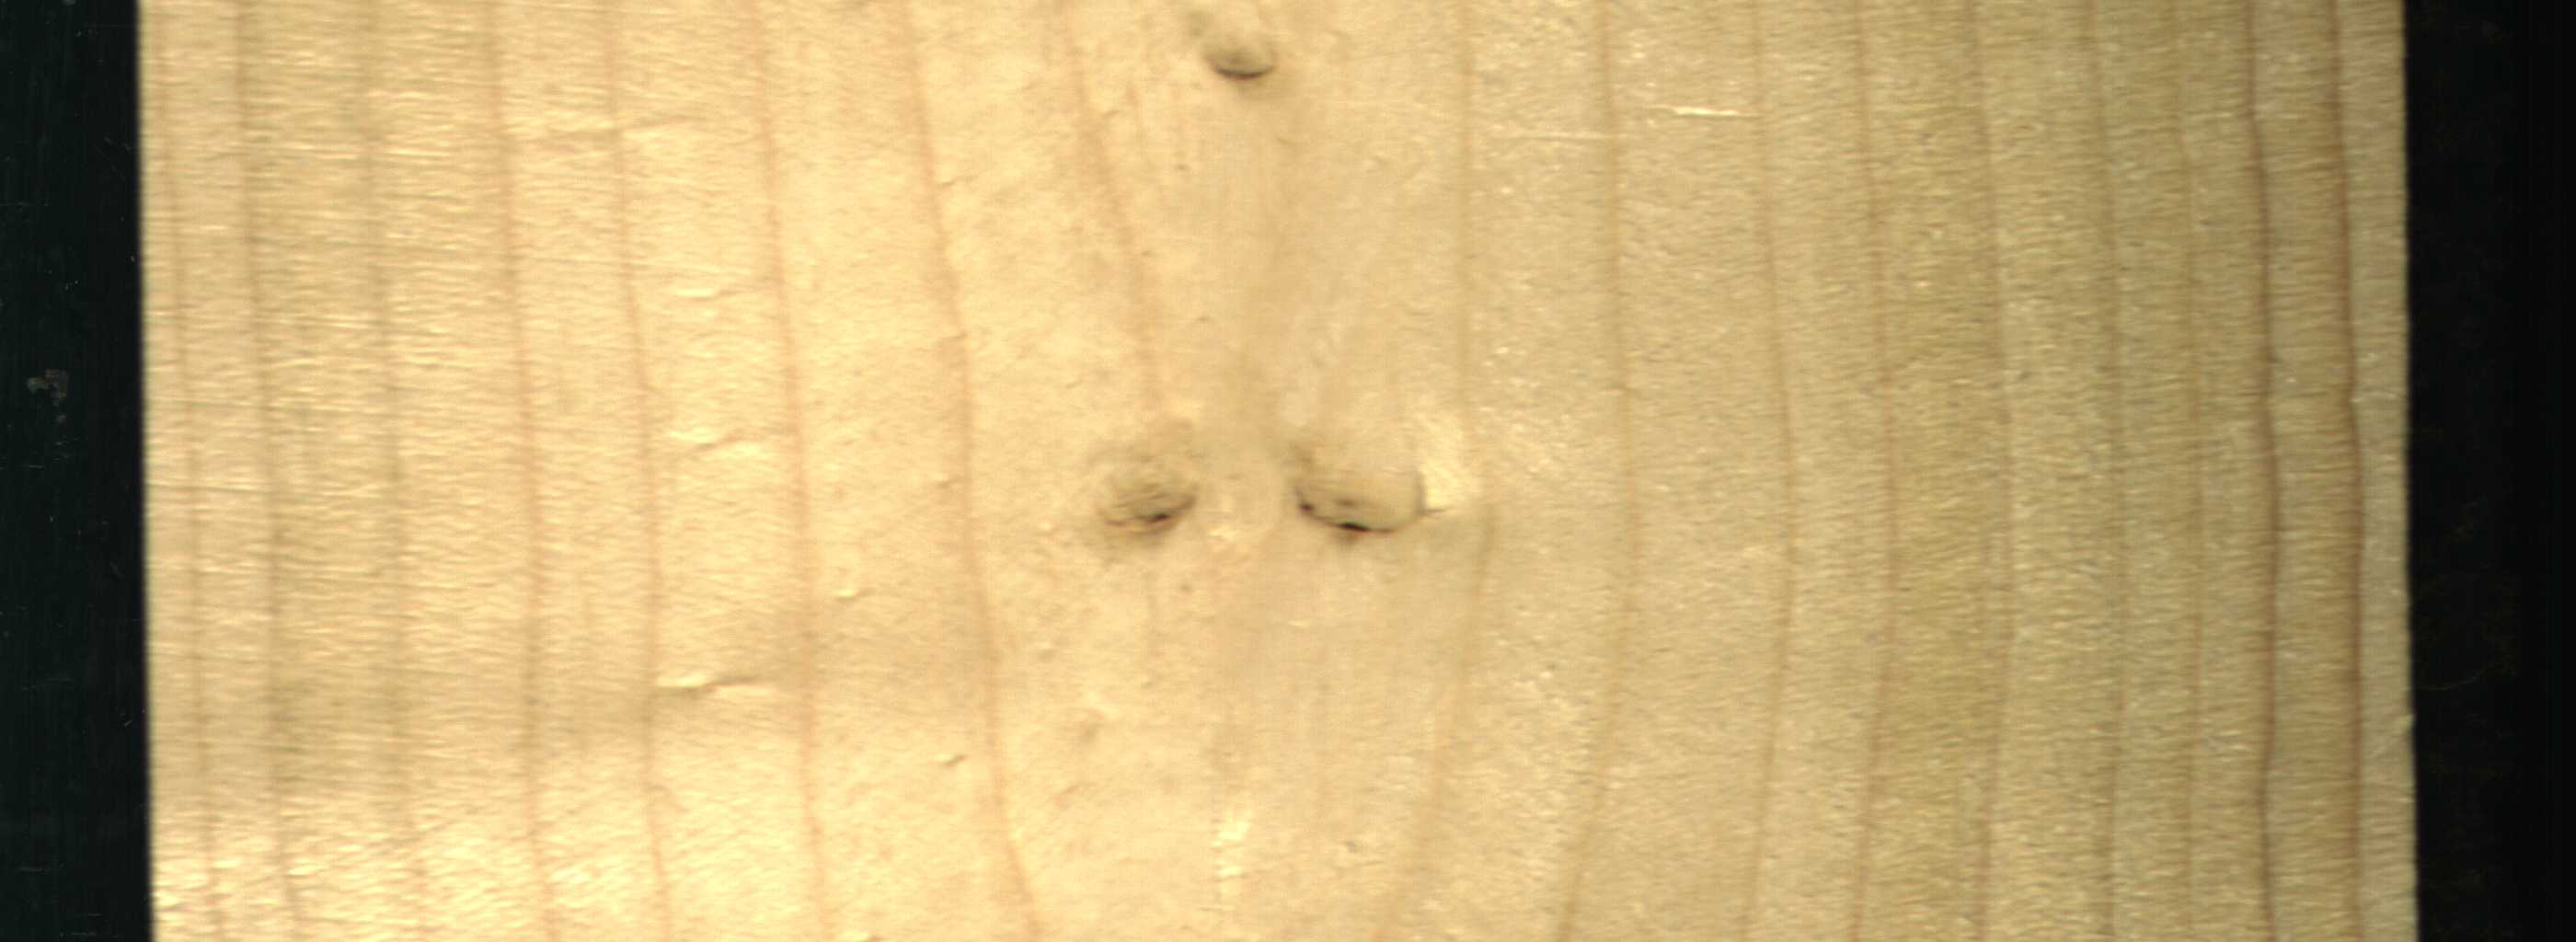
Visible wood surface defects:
Live_Knot
Live_Knot
Live_Knot